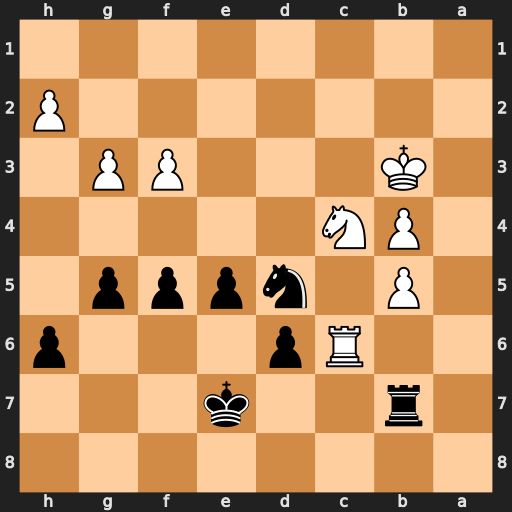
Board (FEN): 8/1r2k3/2Rp3p/1P1nppp1/1PN5/1K3PP1/7P/8
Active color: b
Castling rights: -
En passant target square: -
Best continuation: Rxb5 Nxd6 Rxb4+